Question: I want to create an application with resideMenu like <URL>. How to do it? Or is there any useful library that can help to realize it? Thanks!

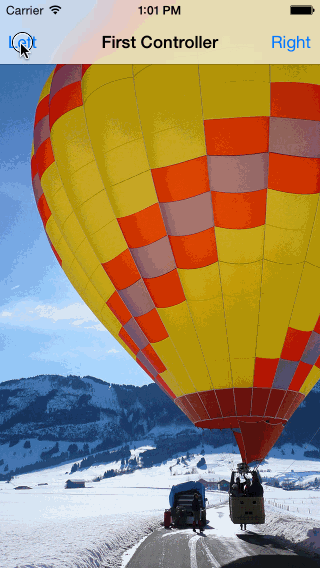
Answer: use this library :
Android Reside Menu on github
<URL>